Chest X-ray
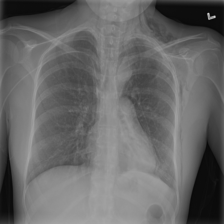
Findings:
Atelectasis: negative
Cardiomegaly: negative
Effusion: negative
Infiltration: negative
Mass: negative
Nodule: negative
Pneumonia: positive
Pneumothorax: negative
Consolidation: negative
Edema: negative
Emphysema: negative
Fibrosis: negative
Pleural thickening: negative
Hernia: negative